Question: I have created application using subdomains in rails 4. It uses Turbolinks. I added a facebook plugin to it. On production, when I refresh the page, everything is ok. However, when I get on the link which uses subdomain, server responds with 400 status code.
Request Header Or Cookie Too Large
nginx/1.6.2
As you can see, I use nginx as webserver.
I tried to debug it and noticed, that on my subdomain facebook plugin generates two additional cookies.

When I'll delete those cookies, I can surf on my subdomain freely until I'll go back to root domain. After that, when I'll try to visit my subdomain again, those two cookies are generated again, and whole problem appears once again.
Does anybody know, why this is created and how to prevent facebook of generating it?
It doesn't appears on localhost. I wonder if this is nginx configuration?
My current FB integrations is provided using coffescript.
'''
fb_root = null
fb_events_bound = false
fb_init = ->
loadFacebookSDK()
bindFacebookEvents() unless fb_events_bound
bindFacebookEvents = ->
$(document)
.on('page:fetch', saveFacebookRoot)
.on('page:change', restoreFacebookRoot)
.on('page:load', ->
FB?.XFBML.parse()
)
fb_events_bound = true
saveFacebookRoot = ->
fb_root = $('#fb-root').detach()
restoreFacebookRoot = ->
if $('#fb-root').length > 0
$('#fb-root').replaceWith fb_root
else
$('body').append fb_root
loadFacebookSDK = ->
window.fbAsyncInit = initializeFacebookSDK
$.getScript("//connect.facebook.net/pl_PL/all.js#xfbml=1")
initializeFacebookSDK = ->
FB.init
appId : 'my_app_id'
channelUrl: '//https://facebook.com/my_site
status : true
cookie : true
xfbml : true
@Facebook = { fb_init }
$(document).on "ready page:load pageshow", ->
Facebook.fb_init()
'''
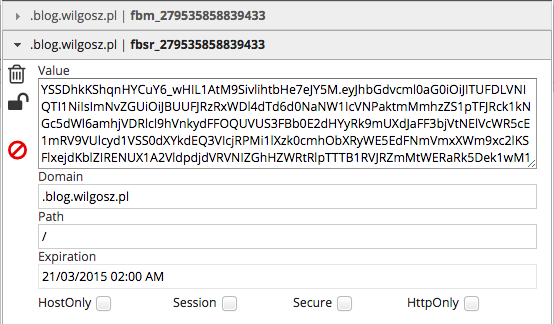
Answer: There is a problem in the coffee_script code.
I solved it by copying code from <URL>
to the html file right after body tag. This ensured to re-init facebook plugin even if turbolinks where implemented.
Here is the code:
'''
body
#fb-root
javascript:
(function(d, s, id) {
var js, fjs = d.getElementsByTagName(s)[0];
if (d.getElementById(id)) return;
js = d.createElement(s); js.id = id;
js.src = "//connect.facebook.net/pl_PL/sdk.js#xfbml=1&appId=MY_APP_ID&version=v2.0";
fjs.parentNode.insertBefore(js, fjs);
}(document, 'script', 'facebook-jssdk'));
'''